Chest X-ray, AP view. Patient: 71 years old, sex M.
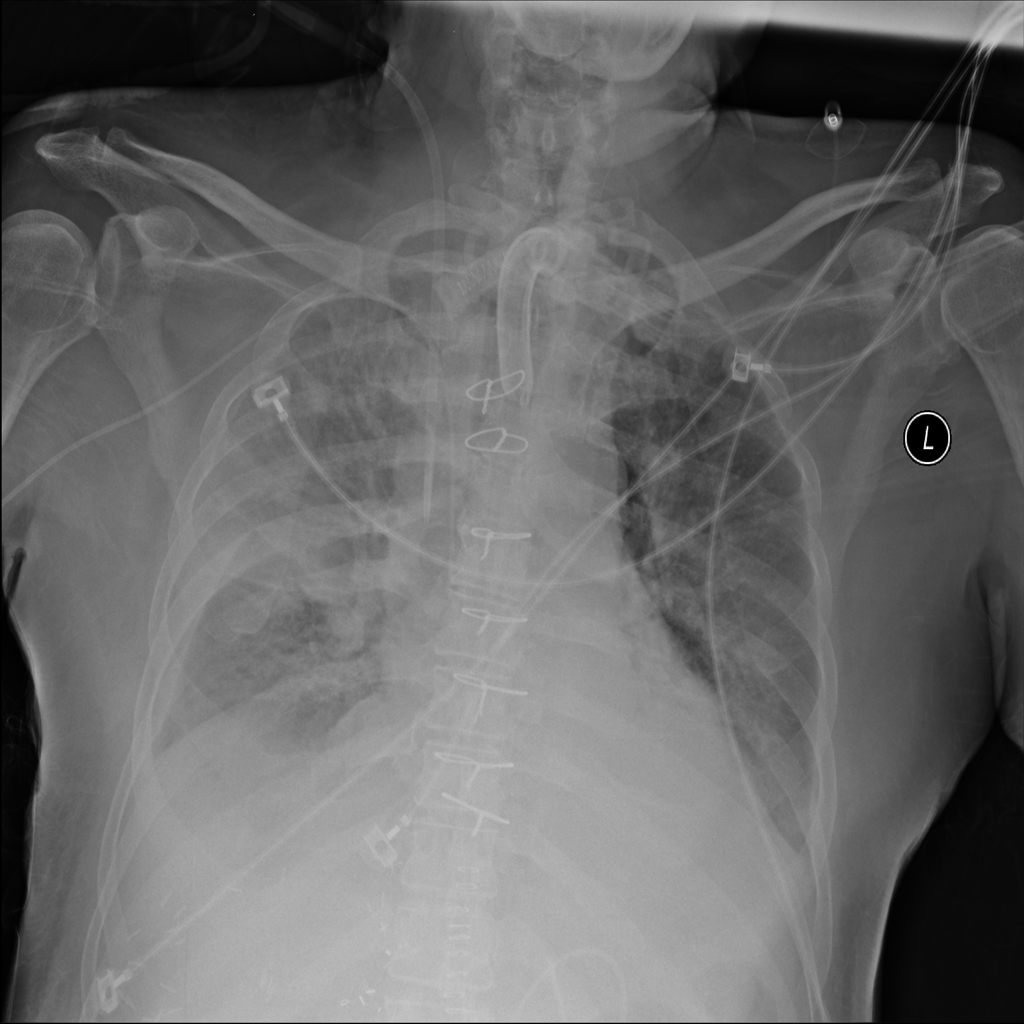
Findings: No Finding